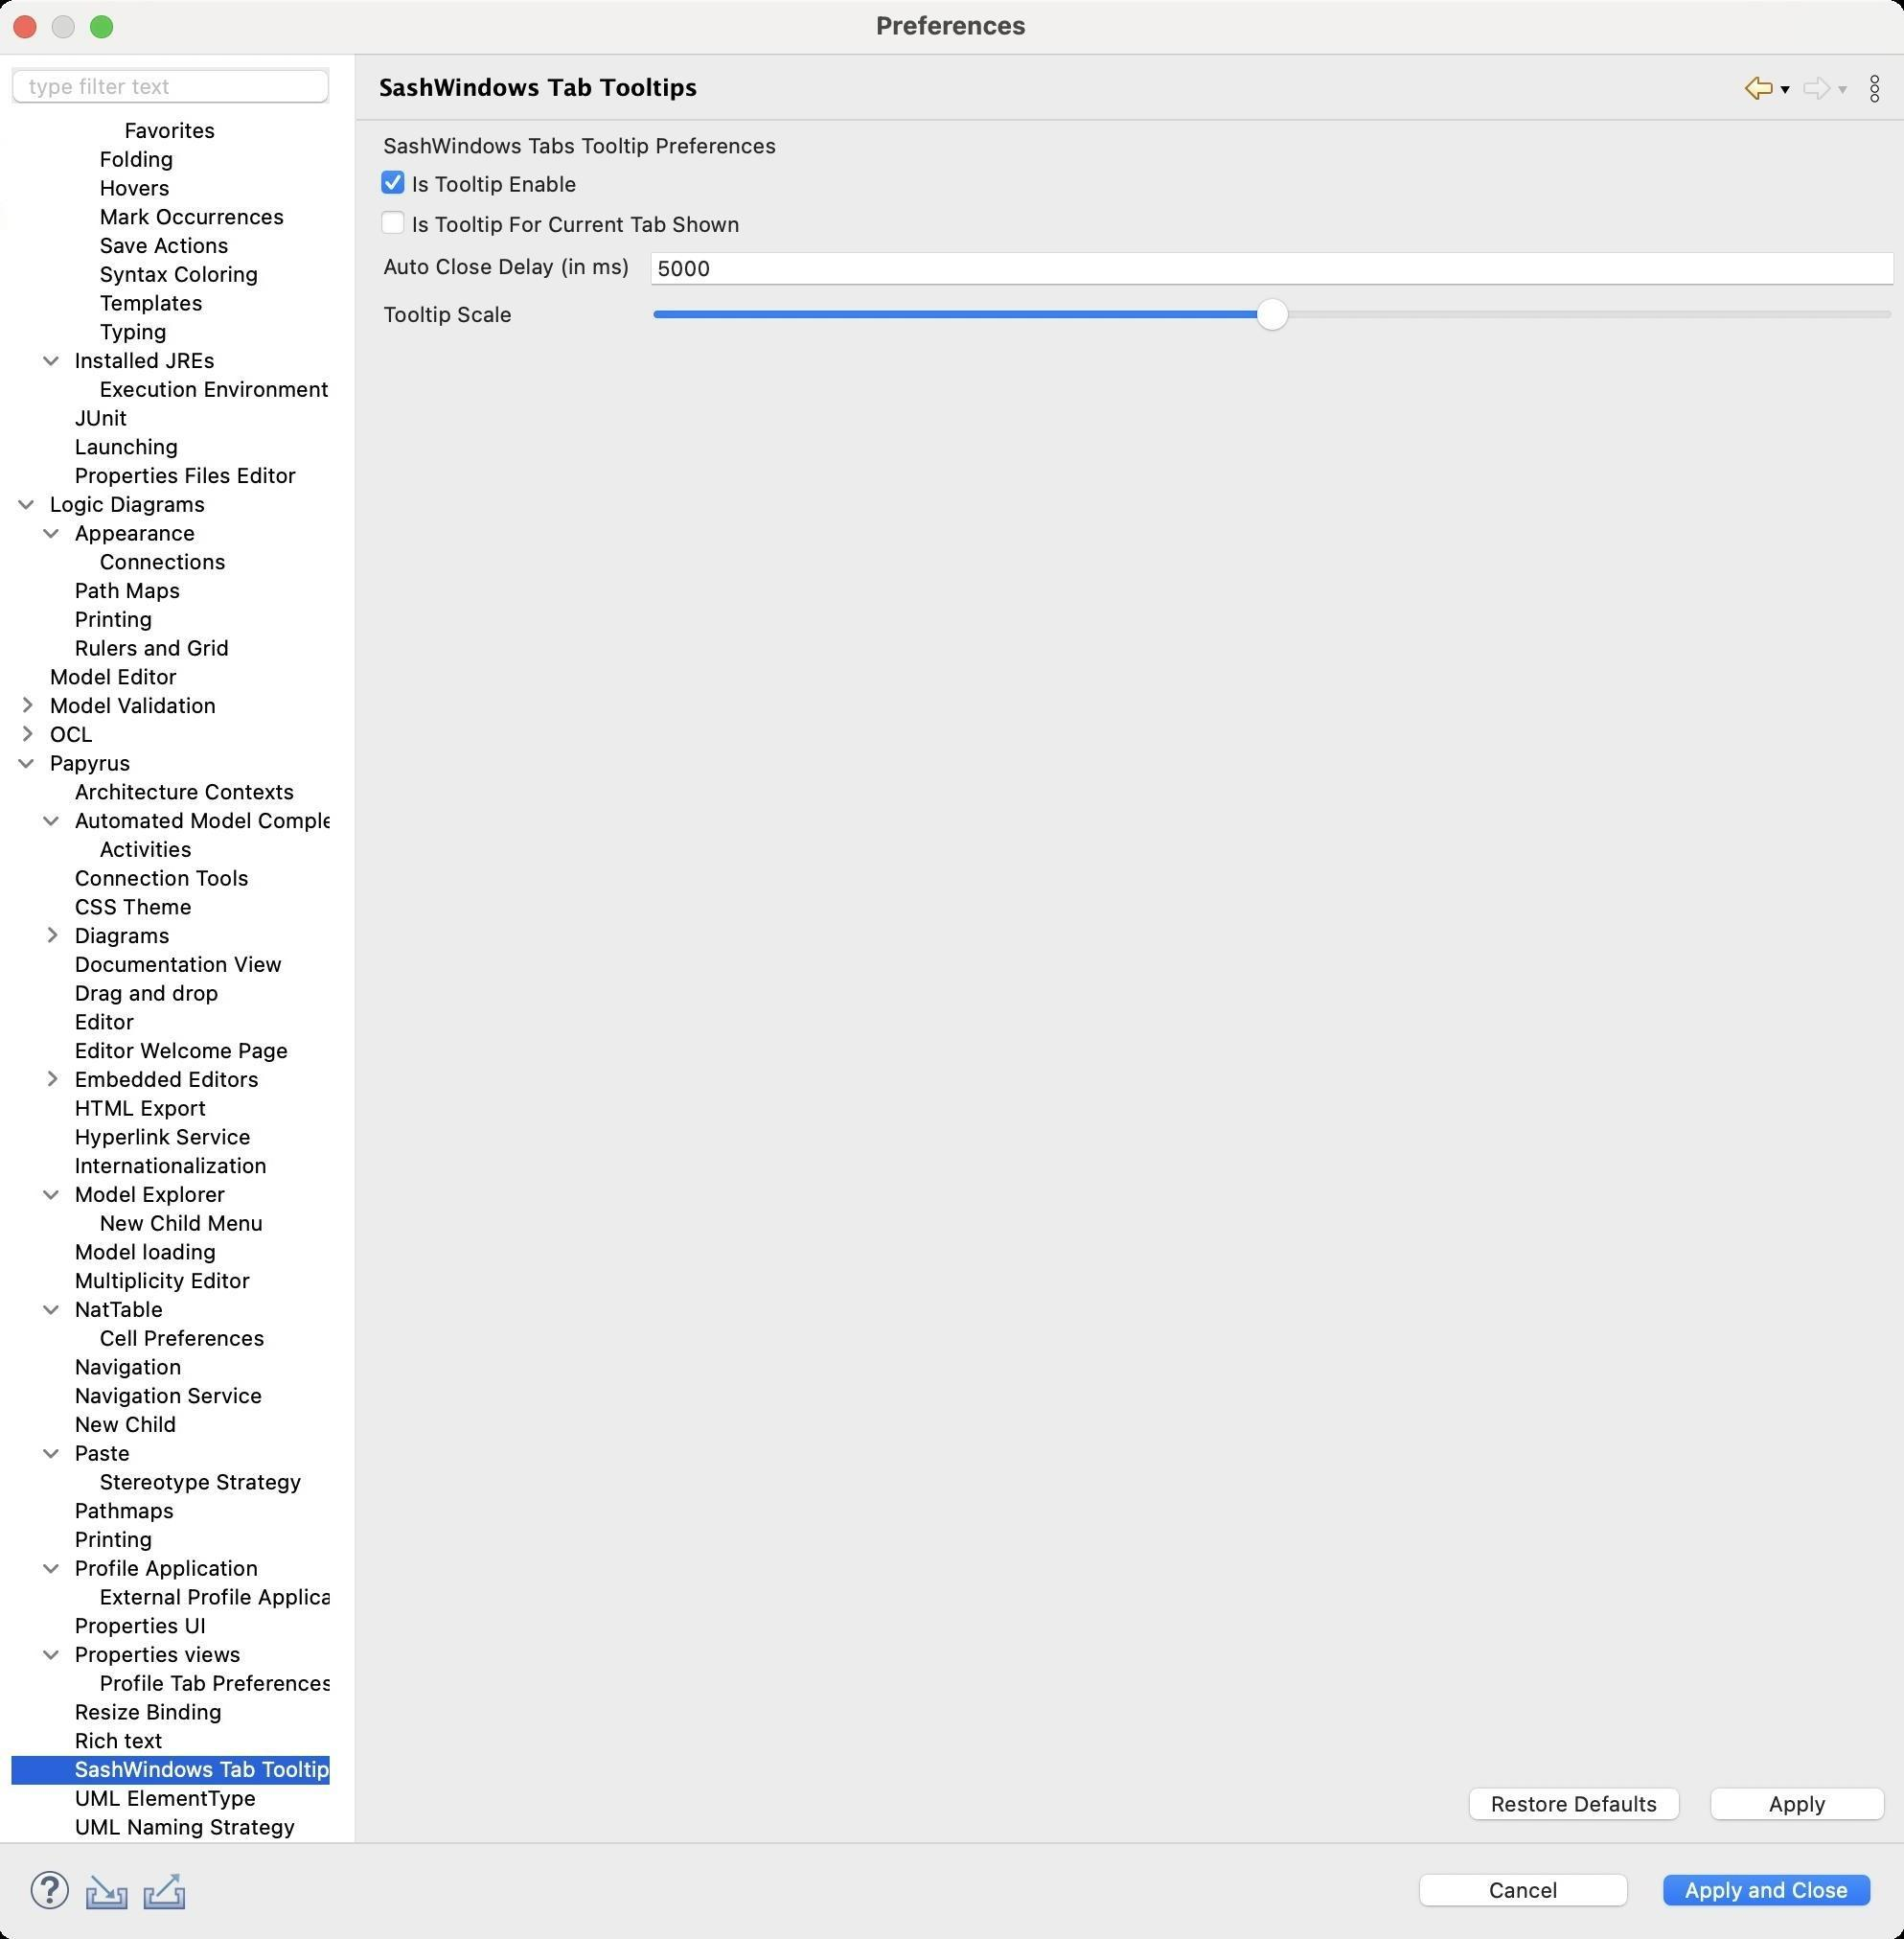
Accessibility tree:
{"name": "Preferences", "role": "AXWindow", "description": null, "role_description": "standard window", "value": null, "position": "480.00;38.00", "size": "995;1012", "children": [{"name": "Apply_and_Close", "role": "AXButton", "description": null, "role_description": "button", "value": null, "position": "863.00;974.00", "size": "120;27", "children": []}, {"name": "Cancel", "role": "AXButton", "description": null, "role_description": "button", "value": null, "position": "736.00;974.00", "size": "120;27", "children": []}, {"name": null, "role": "AXToolbar", "description": null, "role_description": "toolbar", "value": null, "position": "12.00;972.00", "size": "90;30", "children": [{"name": "Help", "role": "AXCheckBox", "description": null, "role_description": "checkbox", "value": 0, "position": "12.00;972.00", "size": "30;30", "children": []}, {"name": "Import", "role": "AXButton", "description": null, "role_description": "button", "value": null, "position": "42.00;972.00", "size": "30;30", "children": []}, {"name": "Export", "role": "AXButton", "description": null, "role_description": "button", "value": null, "position": "72.00;972.00", "size": "30;30", "children": []}]}, {"name": null, "role": "AXScrollArea", "description": null, "role_description": "scroll area", "value": null, "position": "199.00;69.00", "size": "791;887", "children": [{"name": "Apply", "role": "AXButton", "description": null, "role_description": "button", "value": null, "position": "888.00;929.00", "size": "102;27", "children": []}, {"name": "Restore_Defaults", "role": "AXButton", "description": null, "role_description": "button", "value": null, "position": "762.00;929.00", "size": "121;27", "children": []}, {"name": null, "role": "AXSlider", "description": null, "role_description": "slider", "value": 50.0, "position": "340.00;154.00", "size": "650;20", "children": [{"name": null, "role": "AXValueIndicator", "description": null, "role_description": "value indicator", "value": 50.0, "position": "655.00;154.00", "size": "20;20", "children": []}]}, {"name": null, "role": "AXStaticText", "description": null, "role_description": "text", "value": "Tooltip Scale", "position": "199.00;157.00", "size": "72;14", "children": []}, {"name": null, "role": "AXTextField", "description": null, "role_description": "text field", "value": "5000", "position": "340.00;130.00", "size": "650;19", "children": []}, {"name": null, "role": "AXStaticText", "description": null, "role_description": "text", "value": "Auto Close Delay (in ms)", "position": "199.00;132.00", "size": "133;14", "children": []}, {"name": "Is_Tooltip_For_Current_Tab_Shown", "role": "AXCheckBox", "description": null, "role_description": "checkbox", "value": 0, "position": "199.00;109.00", "size": "193;16", "children": []}, {"name": "Is_Tooltip_Enable", "role": "AXCheckBox", "description": null, "role_description": "checkbox", "value": 1, "position": "199.00;88.00", "size": "107;16", "children": []}, {"name": null, "role": "AXStaticText", "description": null, "role_description": "text", "value": "SashWindows Tabs Tooltip Preferences", "position": "199.00;69.00", "size": "791;14", "children": []}]}, {"name": null, "role": "AXToolbar", "description": "", "role_description": "toolbar", "value": null, "position": "908.00;35.00", "size": "82;22", "children": [{"name": "Back_to_Rich_text", "role": "AXMenuButton", "description": null, "role_description": "menu button", "value": null, "position": "908.00;35.00", "size": "22;22", "children": []}, {"name": "Forward", "role": "AXMenuButton", "description": null, "role_description": "menu button", "value": null, "position": "938.00;35.00", "size": "22;22", "children": []}, {"name": "Additional_Dialog_Actions", "role": "AXButton", "description": null, "role_description": "button", "value": null, "position": "968.00;35.00", "size": "22;22", "children": []}]}, {"name": null, "role": "AXStaticText", "description": "", "role_description": "text", "value": "SashWindows Tab Tooltips", "position": "196.00;35.00", "size": "705;21", "children": []}, {"name": null, "role": "AXSplitter", "description": null, "role_description": "splitter", "value": 180, "position": "180.00;28.00", "size": "5;933", "children": []}, {"name": null, "role": "AXScrollArea", "description": null, "role_description": "scroll area", "value": null, "position": "7.00;59.00", "size": "166;902", "children": [{"name": null, "role": "AXOutline", "description": null, "role_description": "outline", "value": null, "position": "7.00;-359.00", "size": "217;1380", "children": [{"name": null, "role": "AXRow", "description": null, "role_description": "outline row", "value": null, "position": "7.00;-359.00", "size": "217;15", "children": [{"name": null, "role": "AXGroup", "description": null, "role_description": "group", "value": null, "position": "7.00;-359.00", "size": "217;15", "children": [{"name": null, "role": "AXDisclosureTriangle", "description": null, "role_description": "disclosure triangle", "value": 0, "position": "9.00;-359.00", "size": "12;14", "children": []}, {"name": null, "role": "AXStaticText", "description": null, "role_description": "text", "value": "General", "position": "25.00;-359.00", "size": "198;14", "children": []}]}]}, {"name": null, "role": "AXRow", "description": null, "role_description": "outline row", "value": null, "position": "7.00;-344.00", "size": "217;15", "children": [{"name": null, "role": "AXGroup", "description": null, "role_description": "group", "value": null, "position": "7.00;-344.00", "size": "217;15", "children": [{"name": null, "role": "AXDisclosureTriangle", "description": null, "role_description": "disclosure triangle", "value": 0, "position": "9.00;-344.00", "size": "12;14", "children": []}, {"name": null, "role": "AXStaticText", "description": null, "role_description": "text", "value": "Alf", "position": "25.00;-344.00", "size": "198;14", "children": []}]}]}, {"name": null, "role": "AXRow", "description": null, "role_description": "outline row", "value": null, "position": "7.00;-329.00", "size": "217;15", "children": [{"name": null, "role": "AXGroup", "description": null, "role_description": "group", "value": null, "position": "7.00;-329.00", "size": "217;15", "children": [{"name": null, "role": "AXDisclosureTriangle", "description": null, "role_description": "disclosure triangle", "value": 0, "position": "9.00;-329.00", "size": "12;14", "children": []}, {"name": null, "role": "AXStaticText", "description": null, "role_description": "text", "value": "Ant", "position": "25.00;-329.00", "size": "198;14", "children": []}]}]}, {"name": null, "role": "AXRow", "description": null, "role_description": "outline row", "value": null, "position": "7.00;-314.00", "size": "217;15", "children": [{"name": null, "role": "AXGroup", "description": null, "role_description": "group", "value": null, "position": "7.00;-314.00", "size": "217;15", "children": [{"name": null, "role": "AXDisclosureTriangle", "description": null, "role_description": "disclosure triangle", "value": 0, "position": "9.00;-314.00", "size": "12;14", "children": []}, {"name": null, "role": "AXStaticText", "description": null, "role_description": "text", "value": "Context", "position": "25.00;-314.00", "size": "198;14", "children": []}]}]}, {"name": null, "role": "AXRow", "description": null, "role_description": "outline row", "value": null, "position": "7.00;-299.00", "size": "217;15", "children": [{"name": null, "role": "AXGroup", "description": null, "role_description": "group", "value": null, "position": "7.00;-299.00", "size": "217;15", "children": [{"name": null, "role": "AXDisclosureTriangle", "description": null, "role_description": "disclosure triangle", "value": 0, "position": "9.00;-299.00", "size": "12;14", "children": []}, {"name": null, "role": "AXStaticText", "description": null, "role_description": "text", "value": "CSS", "position": "25.00;-299.00", "size": "198;14", "children": []}]}]}, {"name": null, "role": "AXRow", "description": null, "role_description": "outline row", "value": null, "position": "7.00;-284.00", "size": "217;15", "children": [{"name": null, "role": "AXGroup", "description": null, "role_description": "group", "value": null, "position": "7.00;-284.00", "size": "217;15", "children": [{"name": null, "role": "AXDisclosureTriangle", "description": null, "role_description": "disclosure triangle", "value": 0, "position": "9.00;-284.00", "size": "12;14", "children": []}, {"name": null, "role": "AXStaticText", "description": null, "role_description": "text", "value": "EMF Compare", "position": "25.00;-284.00", "size": "198;14", "children": []}]}]}, {"name": null, "role": "AXRow", "description": null, "role_description": "outline row", "value": null, "position": "7.00;-269.00", "size": "217;15", "children": [{"name": null, "role": "AXGroup", "description": null, "role_description": "group", "value": null, "position": "7.00;-269.00", "size": "217;15", "children": [{"name": null, "role": "AXDisclosureTriangle", "description": null, "role_description": "disclosure triangle", "value": 0, "position": "9.00;-269.00", "size": "12;14", "children": []}, {"name": null, "role": "AXStaticText", "description": null, "role_description": "text", "value": "Help", "position": "25.00;-269.00", "size": "198;14", "children": []}]}]}, {"name": null, "role": "AXRow", "description": null, "role_description": "outline row", "value": null, "position": "7.00;-254.00", "size": "217;15", "children": [{"name": null, "role": "AXGroup", "description": null, "role_description": "group", "value": null, "position": "7.00;-254.00", "size": "217;15", "children": [{"name": null, "role": "AXDisclosureTriangle", "description": null, "role_description": "disclosure triangle", "value": 0, "position": "9.00;-254.00", "size": "12;14", "children": []}, {"name": null, "role": "AXStaticText", "description": null, "role_description": "text", "value": "Install/Update", "position": "25.00;-254.00", "size": "198;14", "children": []}]}]}, {"name": null, "role": "AXRow", "description": null, "role_description": "outline row", "value": null, "position": "7.00;-239.00", "size": "217;15", "children": [{"name": null, "role": "AXGroup", "description": null, "role_description": "group", "value": null, "position": "7.00;-239.00", "size": "217;15", "children": [{"name": null, "role": "AXDisclosureTriangle", "description": null, "role_description": "disclosure triangle", "value": 1, "position": "9.00;-239.00", "size": "12;14", "children": []}, {"name": null, "role": "AXStaticText", "description": null, "role_description": "text", "value": "Java", "position": "25.00;-239.00", "size": "198;14", "children": []}]}]}, {"name": null, "role": "AXRow", "description": null, "role_description": "outline row", "value": null, "position": "7.00;-224.00", "size": "217;15", "children": [{"name": null, "role": "AXGroup", "description": null, "role_description": "group", "value": null, "position": "7.00;-224.00", "size": "217;15", "children": [{"name": null, "role": "AXDisclosureTriangle", "description": null, "role_description": "disclosure triangle", "value": 0, "position": "22.00;-224.00", "size": "12;14", "children": []}, {"name": null, "role": "AXStaticText", "description": null, "role_description": "text", "value": "Appearance", "position": "38.00;-224.00", "size": "185;14", "children": []}]}]}, {"name": null, "role": "AXRow", "description": null, "role_description": "outline row", "value": null, "position": "7.00;-209.00", "size": "217;15", "children": [{"name": null, "role": "AXGroup", "description": null, "role_description": "group", "value": null, "position": "7.00;-209.00", "size": "217;15", "children": [{"name": null, "role": "AXDisclosureTriangle", "description": null, "role_description": "disclosure triangle", "value": 0, "position": "22.00;-209.00", "size": "12;14", "children": []}, {"name": null, "role": "AXStaticText", "description": null, "role_description": "text", "value": "Build Path", "position": "38.00;-209.00", "size": "185;14", "children": []}]}]}, {"name": null, "role": "AXRow", "description": null, "role_description": "outline row", "value": null, "position": "7.00;-194.00", "size": "217;15", "children": [{"name": null, "role": "AXStaticText", "description": null, "role_description": "text", "value": "Bytecode Outline", "position": "38.00;-194.00", "size": "185;14", "children": []}]}, {"name": null, "role": "AXRow", "description": null, "role_description": "outline row", "value": null, "position": "7.00;-179.00", "size": "217;15", "children": [{"name": null, "role": "AXGroup", "description": null, "role_description": "group", "value": null, "position": "7.00;-179.00", "size": "217;15", "children": [{"name": null, "role": "AXDisclosureTriangle", "description": null, "role_description": "disclosure triangle", "value": 0, "position": "22.00;-179.00", "size": "12;14", "children": []}, {"name": null, "role": "AXStaticText", "description": null, "role_description": "text", "value": "Code Style", "position": "38.00;-179.00", "size": "185;14", "children": []}]}]}, {"name": null, "role": "AXRow", "description": null, "role_description": "outline row", "value": null, "position": "7.00;-164.00", "size": "217;15", "children": [{"name": null, "role": "AXGroup", "description": null, "role_description": "group", "value": null, "position": "7.00;-164.00", "size": "217;15", "children": [{"name": null, "role": "AXDisclosureTriangle", "description": null, "role_description": "disclosure triangle", "value": 1, "position": "22.00;-164.00", "size": "12;14", "children": []}, {"name": null, "role": "AXStaticText", "description": null, "role_description": "text", "value": "Compiler", "position": "38.00;-164.00", "size": "185;14", "children": []}]}]}, {"name": null, "role": "AXRow", "description": null, "role_description": "outline row", "value": null, "position": "7.00;-149.00", "size": "217;15", "children": [{"name": null, "role": "AXStaticText", "description": null, "role_description": "text", "value": "Building", "position": "51.00;-149.00", "size": "172;14", "children": []}]}, {"name": null, "role": "AXRow", "description": null, "role_description": "outline row", "value": null, "position": "7.00;-134.00", "size": "217;15", "children": [{"name": null, "role": "AXStaticText", "description": null, "role_description": "text", "value": "Errors/Warnings", "position": "51.00;-134.00", "size": "172;14", "children": []}]}, {"name": null, "role": "AXRow", "description": null, "role_description": "outline row", "value": null, "position": "7.00;-119.00", "size": "217;15", "children": [{"name": null, "role": "AXStaticText", "description": null, "role_description": "text", "value": "Javadoc", "position": "51.00;-119.00", "size": "172;14", "children": []}]}, {"name": null, "role": "AXRow", "description": null, "role_description": "outline row", "value": null, "position": "7.00;-104.00", "size": "217;15", "children": [{"name": null, "role": "AXStaticText", "description": null, "role_description": "text", "value": "Task Tags", "position": "51.00;-104.00", "size": "172;14", "children": []}]}, {"name": null, "role": "AXRow", "description": null, "role_description": "outline row", "value": null, "position": "7.00;-89.00", "size": "217;15", "children": [{"name": null, "role": "AXGroup", "description": null, "role_description": "group", "value": null, "position": "7.00;-89.00", "size": "217;15", "children": [{"name": null, "role": "AXDisclosureTriangle", "description": null, "role_description": "disclosure triangle", "value": 1, "position": "22.00;-89.00", "size": "12;14", "children": []}, {"name": null, "role": "AXStaticText", "description": null, "role_description": "text", "value": "Debug", "position": "38.00;-89.00", "size": "185;14", "children": []}]}]}, {"name": null, "role": "AXRow", "description": null, "role_description": "outline row", "value": null, "position": "7.00;-74.00", "size": "217;15", "children": [{"name": null, "role": "AXStaticText", "description": null, "role_description": "text", "value": "Detail Formatters", "position": "51.00;-74.00", "size": "172;14", "children": []}]}, {"name": null, "role": "AXRow", "description": null, "role_description": "outline row", "value": null, "position": "7.00;-59.00", "size": "217;15", "children": [{"name": null, "role": "AXStaticText", "description": null, "role_description": "text", "value": "Heap Walking", "position": "51.00;-59.00", "size": "172;14", "children": []}]}, {"name": null, "role": "AXRow", "description": null, "role_description": "outline row", "value": null, "position": "7.00;-44.00", "size": "217;15", "children": [{"name": null, "role": "AXStaticText", "description": null, "role_description": "text", "value": "Logical Structures", "position": "51.00;-44.00", "size": "172;14", "children": []}]}, {"name": null, "role": "AXRow", "description": null, "role_description": "outline row", "value": null, "position": "7.00;-29.00", "size": "217;15", "children": [{"name": null, "role": "AXStaticText", "description": null, "role_description": "text", "value": "Primitive Display Options", "position": "51.00;-29.00", "size": "172;14", "children": []}]}, {"name": null, "role": "AXRow", "description": null, "role_description": "outline row", "value": null, "position": "7.00;-14.00", "size": "217;15", "children": [{"name": null, "role": "AXStaticText", "description": null, "role_description": "text", "value": "Step Filtering", "position": "51.00;-14.00", "size": "172;14", "children": []}]}, {"name": null, "role": "AXRow", "description": null, "role_description": "outline row", "value": null, "position": "7.00;1.00", "size": "217;15", "children": [{"name": null, "role": "AXGroup", "description": null, "role_description": "group", "value": null, "position": "7.00;1.00", "size": "217;15", "children": [{"name": null, "role": "AXDisclosureTriangle", "description": null, "role_description": "disclosure triangle", "value": 1, "position": "22.00;1.00", "size": "12;14", "children": []}, {"name": null, "role": "AXStaticText", "description": null, "role_description": "text", "value": "Editor", "position": "38.00;1.00", "size": "185;14", "children": []}]}]}, {"name": null, "role": "AXRow", "description": null, "role_description": "outline row", "value": null, "position": "7.00;16.00", "size": "217;15", "children": [{"name": null, "role": "AXStaticText", "description": null, "role_description": "text", "value": "Code Minings", "position": "51.00;16.00", "size": "172;14", "children": []}]}, {"name": null, "role": "AXRow", "description": null, "role_description": "outline row", "value": null, "position": "7.00;31.00", "size": "217;15", "children": [{"name": null, "role": "AXGroup", "description": null, "role_description": "group", "value": null, "position": "7.00;31.00", "size": "217;15", "children": [{"name": null, "role": "AXDisclosureTriangle", "description": null, "role_description": "disclosure triangle", "value": 1, "position": "35.00;31.00", "size": "12;14", "children": []}, {"name": null, "role": "AXStaticText", "description": null, "role_description": "text", "value": "Content Assist", "position": "51.00;31.00", "size": "172;14", "children": []}]}]}, {"name": null, "role": "AXRow", "description": null, "role_description": "outline row", "value": null, "position": "7.00;46.00", "size": "217;15", "children": [{"name": null, "role": "AXStaticText", "description": null, "role_description": "text", "value": "Advanced", "position": "64.00;46.00", "size": "159;14", "children": []}]}, {"name": null, "role": "AXRow", "description": null, "role_description": "outline row", "value": null, "position": "7.00;61.00", "size": "217;15", "children": [{"name": null, "role": "AXStaticText", "description": null, "role_description": "text", "value": "Favorites", "position": "64.00;61.00", "size": "159;14", "children": []}]}, {"name": null, "role": "AXRow", "description": null, "role_description": "outline row", "value": null, "position": "7.00;76.00", "size": "217;15", "children": [{"name": null, "role": "AXStaticText", "description": null, "role_description": "text", "value": "Folding", "position": "51.00;76.00", "size": "172;14", "children": []}]}, {"name": null, "role": "AXRow", "description": null, "role_description": "outline row", "value": null, "position": "7.00;91.00", "size": "217;15", "children": [{"name": null, "role": "AXStaticText", "description": null, "role_description": "text", "value": "Hovers", "position": "51.00;91.00", "size": "172;14", "children": []}]}, {"name": null, "role": "AXRow", "description": null, "role_description": "outline row", "value": null, "position": "7.00;106.00", "size": "217;15", "children": [{"name": null, "role": "AXStaticText", "description": null, "role_description": "text", "value": "Mark Occurrences", "position": "51.00;106.00", "size": "172;14", "children": []}]}, {"name": null, "role": "AXRow", "description": null, "role_description": "outline row", "value": null, "position": "7.00;121.00", "size": "217;15", "children": [{"name": null, "role": "AXStaticText", "description": null, "role_description": "text", "value": "Save Actions", "position": "51.00;121.00", "size": "172;14", "children": []}]}, {"name": null, "role": "AXRow", "description": null, "role_description": "outline row", "value": null, "position": "7.00;136.00", "size": "217;15", "children": [{"name": null, "role": "AXStaticText", "description": null, "role_description": "text", "value": "Syntax Coloring", "position": "51.00;136.00", "size": "172;14", "children": []}]}, {"name": null, "role": "AXRow", "description": null, "role_description": "outline row", "value": null, "position": "7.00;151.00", "size": "217;15", "children": [{"name": null, "role": "AXStaticText", "description": null, "role_description": "text", "value": "Templates", "position": "51.00;151.00", "size": "172;14", "children": []}]}, {"name": null, "role": "AXRow", "description": null, "role_description": "outline row", "value": null, "position": "7.00;166.00", "size": "217;15", "children": [{"name": null, "role": "AXStaticText", "description": null, "role_description": "text", "value": "Typing", "position": "51.00;166.00", "size": "172;14", "children": []}]}, {"name": null, "role": "AXRow", "description": null, "role_description": "outline row", "value": null, "position": "7.00;181.00", "size": "217;15", "children": [{"name": null, "role": "AXGroup", "description": null, "role_description": "group", "value": null, "position": "7.00;181.00", "size": "217;15", "children": [{"name": null, "role": "AXDisclosureTriangle", "description": null, "role_description": "disclosure triangle", "value": 1, "position": "22.00;181.00", "size": "12;14", "children": []}, {"name": null, "role": "AXStaticText", "description": null, "role_description": "text", "value": "Installed JREs", "position": "38.00;181.00", "size": "185;14", "children": []}]}]}, {"name": null, "role": "AXRow", "description": null, "role_description": "outline row", "value": null, "position": "7.00;196.00", "size": "217;15", "children": [{"name": null, "role": "AXStaticText", "description": null, "role_description": "text", "value": "Execution Environments", "position": "51.00;196.00", "size": "172;14", "children": []}]}, {"name": null, "role": "AXRow", "description": null, "role_description": "outline row", "value": null, "position": "7.00;211.00", "size": "217;15", "children": [{"name": null, "role": "AXStaticText", "description": null, "role_description": "text", "value": "JUnit", "position": "38.00;211.00", "size": "185;14", "children": []}]}, {"name": null, "role": "AXRow", "description": null, "role_description": "outline row", "value": null, "position": "7.00;226.00", "size": "217;15", "children": [{"name": null, "role": "AXStaticText", "description": null, "role_description": "text", "value": "Launching", "position": "38.00;226.00", "size": "185;14", "children": []}]}, {"name": null, "role": "AXRow", "description": null, "role_description": "outline row", "value": null, "position": "7.00;241.00", "size": "217;15", "children": [{"name": null, "role": "AXStaticText", "description": null, "role_description": "text", "value": "Properties Files Editor", "position": "38.00;241.00", "size": "185;14", "children": []}]}, {"name": null, "role": "AXRow", "description": null, "role_description": "outline row", "value": null, "position": "7.00;256.00", "size": "217;15", "children": [{"name": null, "role": "AXGroup", "description": null, "role_description": "group", "value": null, "position": "7.00;256.00", "size": "217;15", "children": [{"name": null, "role": "AXDisclosureTriangle", "description": null, "role_description": "disclosure triangle", "value": 1, "position": "9.00;256.00", "size": "12;14", "children": []}, {"name": null, "role": "AXStaticText", "description": null, "role_description": "text", "value": "Logic Diagrams", "position": "25.00;256.00", "size": "198;14", "children": []}]}]}, {"name": null, "role": "AXRow", "description": null, "role_description": "outline row", "value": null, "position": "7.00;271.00", "size": "217;15", "children": [{"name": null, "role": "AXGroup", "description": null, "role_description": "group", "value": null, "position": "7.00;271.00", "size": "217;15", "children": [{"name": null, "role": "AXDisclosureTriangle", "description": null, "role_description": "disclosure triangle", "value": 1, "position": "22.00;271.00", "size": "12;14", "children": []}, {"name": null, "role": "AXStaticText", "description": null, "role_description": "text", "value": "Appearance", "position": "38.00;271.00", "size": "185;14", "children": []}]}]}, {"name": null, "role": "AXRow", "description": null, "role_description": "outline row", "value": null, "position": "7.00;286.00", "size": "217;15", "children": [{"name": null, "role": "AXStaticText", "description": null, "role_description": "text", "value": "Connections", "position": "51.00;286.00", "size": "172;14", "children": []}]}, {"name": null, "role": "AXRow", "description": null, "role_description": "outline row", "value": null, "position": "7.00;301.00", "size": "217;15", "children": [{"name": null, "role": "AXStaticText", "description": null, "role_description": "text", "value": "Path Maps", "position": "38.00;301.00", "size": "185;14", "children": []}]}, {"name": null, "role": "AXRow", "description": null, "role_description": "outline row", "value": null, "position": "7.00;316.00", "size": "217;15", "children": [{"name": null, "role": "AXStaticText", "description": null, "role_description": "text", "value": "Printing", "position": "38.00;316.00", "size": "185;14", "children": []}]}, {"name": null, "role": "AXRow", "description": null, "role_description": "outline row", "value": null, "position": "7.00;331.00", "size": "217;15", "children": [{"name": null, "role": "AXStaticText", "description": null, "role_description": "text", "value": "Rulers and Grid", "position": "38.00;331.00", "size": "185;14", "children": []}]}, {"name": null, "role": "AXRow", "description": null, "role_description": "outline row", "value": null, "position": "7.00;346.00", "size": "217;15", "children": [{"name": null, "role": "AXStaticText", "description": null, "role_description": "text", "value": "Model Editor", "position": "25.00;346.00", "size": "198;14", "children": []}]}, {"name": null, "role": "AXRow", "description": null, "role_description": "outline row", "value": null, "position": "7.00;361.00", "size": "217;15", "children": [{"name": null, "role": "AXGroup", "description": null, "role_description": "group", "value": null, "position": "7.00;361.00", "size": "217;15", "children": [{"name": null, "role": "AXDisclosureTriangle", "description": null, "role_description": "disclosure triangle", "value": 0, "position": "9.00;361.00", "size": "12;14", "children": []}, {"name": null, "role": "AXStaticText", "description": null, "role_description": "text", "value": "Model Validation", "position": "25.00;361.00", "size": "198;14", "children": []}]}]}, {"name": null, "role": "AXRow", "description": null, "role_description": "outline row", "value": null, "position": "7.00;376.00", "size": "217;15", "children": [{"name": null, "role": "AXGroup", "description": null, "role_description": "group", "value": null, "position": "7.00;376.00", "size": "217;15", "children": [{"name": null, "role": "AXDisclosureTriangle", "description": null, "role_description": "disclosure triangle", "value": 0, "position": "9.00;376.00", "size": "12;14", "children": []}, {"name": null, "role": "AXStaticText", "description": null, "role_description": "text", "value": "OCL", "position": "25.00;376.00", "size": "198;14", "children": []}]}]}, {"name": null, "role": "AXRow", "description": null, "role_description": "outline row", "value": null, "position": "7.00;391.00", "size": "217;15", "children": [{"name": null, "role": "AXGroup", "description": null, "role_description": "group", "value": null, "position": "7.00;391.00", "size": "217;15", "children": [{"name": null, "role": "AXDisclosureTriangle", "description": null, "role_description": "disclosure triangle", "value": 1, "position": "9.00;391.00", "size": "12;14", "children": []}, {"name": null, "role": "AXStaticText", "description": null, "role_description": "text", "value": "Papyrus", "position": "25.00;391.00", "size": "198;14", "children": []}]}]}, {"name": null, "role": "AXRow", "description": null, "role_description": "outline row", "value": null, "position": "7.00;406.00", "size": "217;15", "children": [{"name": null, "role": "AXStaticText", "description": null, "role_description": "text", "value": "Architecture Contexts", "position": "38.00;406.00", "size": "185;14", "children": []}]}, {"name": null, "role": "AXRow", "description": null, "role_description": "outline row", "value": null, "position": "7.00;421.00", "size": "217;15", "children": [{"name": null, "role": "AXGroup", "description": null, "role_description": "group", "value": null, "position": "7.00;421.00", "size": "217;15", "children": [{"name": null, "role": "AXDisclosureTriangle", "description": null, "role_description": "disclosure triangle", "value": 1, "position": "22.00;421.00", "size": "12;14", "children": []}, {"name": null, "role": "AXStaticText", "description": null, "role_description": "text", "value": "Automated Model Completion", "position": "38.00;421.00", "size": "185;14", "children": []}]}]}, {"name": null, "role": "AXRow", "description": null, "role_description": "outline row", "value": null, "position": "7.00;436.00", "size": "217;15", "children": [{"name": null, "role": "AXStaticText", "description": null, "role_description": "text", "value": "Activities", "position": "51.00;436.00", "size": "172;14", "children": []}]}, {"name": null, "role": "AXRow", "description": null, "role_description": "outline row", "value": null, "position": "7.00;451.00", "size": "217;15", "children": [{"name": null, "role": "AXStaticText", "description": null, "role_description": "text", "value": "Connection Tools", "position": "38.00;451.00", "size": "185;14", "children": []}]}, {"name": null, "role": "AXRow", "description": null, "role_description": "outline row", "value": null, "position": "7.00;466.00", "size": "217;15", "children": [{"name": null, "role": "AXStaticText", "description": null, "role_description": "text", "value": "CSS Theme", "position": "38.00;466.00", "size": "185;14", "children": []}]}, {"name": null, "role": "AXRow", "description": null, "role_description": "outline row", "value": null, "position": "7.00;481.00", "size": "217;15", "children": [{"name": null, "role": "AXGroup", "description": null, "role_description": "group", "value": null, "position": "7.00;481.00", "size": "217;15", "children": [{"name": null, "role": "AXDisclosureTriangle", "description": null, "role_description": "disclosure triangle", "value": 0, "position": "22.00;481.00", "size": "12;14", "children": []}, {"name": null, "role": "AXStaticText", "description": null, "role_description": "text", "value": "Diagrams", "position": "38.00;481.00", "size": "185;14", "children": []}]}]}, {"name": null, "role": "AXRow", "description": null, "role_description": "outline row", "value": null, "position": "7.00;496.00", "size": "217;15", "children": [{"name": null, "role": "AXStaticText", "description": null, "role_description": "text", "value": "Documentation View", "position": "38.00;496.00", "size": "185;14", "children": []}]}, {"name": null, "role": "AXRow", "description": null, "role_description": "outline row", "value": null, "position": "7.00;511.00", "size": "217;15", "children": [{"name": null, "role": "AXStaticText", "description": null, "role_description": "text", "value": "Drag and drop", "position": "38.00;511.00", "size": "185;14", "children": []}]}, {"name": null, "role": "AXRow", "description": null, "role_description": "outline row", "value": null, "position": "7.00;526.00", "size": "217;15", "children": [{"name": null, "role": "AXStaticText", "description": null, "role_description": "text", "value": "Editor", "position": "38.00;526.00", "size": "185;14", "children": []}]}, {"name": null, "role": "AXRow", "description": null, "role_description": "outline row", "value": null, "position": "7.00;541.00", "size": "217;15", "children": [{"name": null, "role": "AXStaticText", "description": null, "role_description": "text", "value": "Editor Welcome Page", "position": "38.00;541.00", "size": "185;14", "children": []}]}, {"name": null, "role": "AXRow", "description": null, "role_description": "outline row", "value": null, "position": "7.00;556.00", "size": "217;15", "children": [{"name": null, "role": "AXGroup", "description": null, "role_description": "group", "value": null, "position": "7.00;556.00", "size": "217;15", "children": [{"name": null, "role": "AXDisclosureTriangle", "description": null, "role_description": "disclosure triangle", "value": 0, "position": "22.00;556.00", "size": "12;14", "children": []}, {"name": null, "role": "AXStaticText", "description": null, "role_description": "text", "value": "Embedded Editors", "position": "38.00;556.00", "size": "185;14", "children": []}]}]}, {"name": null, "role": "AXRow", "description": null, "role_description": "outline row", "value": null, "position": "7.00;571.00", "size": "217;15", "children": [{"name": null, "role": "AXStaticText", "description": null, "role_description": "text", "value": "HTML Export", "position": "38.00;571.00", "size": "185;14", "children": []}]}, {"name": null, "role": "AXRow", "description": null, "role_description": "outline row", "value": null, "position": "7.00;586.00", "size": "217;15", "children": [{"name": null, "role": "AXStaticText", "description": null, "role_description": "text", "value": "Hyperlink Service", "position": "38.00;586.00", "size": "185;14", "children": []}]}, {"name": null, "role": "AXRow", "description": null, "role_description": "outline row", "value": null, "position": "7.00;601.00", "size": "217;15", "children": [{"name": null, "role": "AXStaticText", "description": null, "role_description": "text", "value": "Internationalization", "position": "38.00;601.00", "size": "185;14", "children": []}]}, {"name": null, "role": "AXRow", "description": null, "role_description": "outline row", "value": null, "position": "7.00;616.00", "size": "217;15", "children": [{"name": null, "role": "AXGroup", "description": null, "role_description": "group", "value": null, "position": "7.00;616.00", "size": "217;15", "children": [{"name": null, "role": "AXDisclosureTriangle", "description": null, "role_description": "disclosure triangle", "value": 1, "position": "22.00;616.00", "size": "12;14", "children": []}, {"name": null, "role": "AXStaticText", "description": null, "role_description": "text", "value": "Model Explorer", "position": "38.00;616.00", "size": "185;14", "children": []}]}]}, {"name": null, "role": "AXRow", "description": null, "role_description": "outline row", "value": null, "position": "7.00;631.00", "size": "217;15", "children": [{"name": null, "role": "AXStaticText", "description": null, "role_description": "text", "value": "New Child Menu", "position": "51.00;631.00", "size": "172;14", "children": []}]}, {"name": null, "role": "AXRow", "description": null, "role_description": "outline row", "value": null, "position": "7.00;646.00", "size": "217;15", "children": [{"name": null, "role": "AXStaticText", "description": null, "role_description": "text", "value": "Model loading", "position": "38.00;646.00", "size": "185;14", "children": []}]}, {"name": null, "role": "AXRow", "description": null, "role_description": "outline row", "value": null, "position": "7.00;661.00", "size": "217;15", "children": [{"name": null, "role": "AXStaticText", "description": null, "role_description": "text", "value": "Multiplicity Editor", "position": "38.00;661.00", "size": "185;14", "children": []}]}, {"name": null, "role": "AXRow", "description": null, "role_description": "outline row", "value": null, "position": "7.00;676.00", "size": "217;15", "children": [{"name": null, "role": "AXGroup", "description": null, "role_description": "group", "value": null, "position": "7.00;676.00", "size": "217;15", "children": [{"name": null, "role": "AXDisclosureTriangle", "description": null, "role_description": "disclosure triangle", "value": 1, "position": "22.00;676.00", "size": "12;14", "children": []}, {"name": null, "role": "AXStaticText", "description": null, "role_description": "text", "value": "NatTable", "position": "38.00;676.00", "size": "185;14", "children": []}]}]}, {"name": null, "role": "AXRow", "description": null, "role_description": "outline row", "value": null, "position": "7.00;691.00", "size": "217;15", "children": [{"name": null, "role": "AXStaticText", "description": null, "role_description": "text", "value": "Cell Preferences", "position": "51.00;691.00", "size": "172;14", "children": []}]}, {"name": null, "role": "AXRow", "description": null, "role_description": "outline row", "value": null, "position": "7.00;706.00", "size": "217;15", "children": [{"name": null, "role": "AXStaticText", "description": null, "role_description": "text", "value": "Navigation", "position": "38.00;706.00", "size": "185;14", "children": []}]}, {"name": null, "role": "AXRow", "description": null, "role_description": "outline row", "value": null, "position": "7.00;721.00", "size": "217;15", "children": [{"name": null, "role": "AXStaticText", "description": null, "role_description": "text", "value": "Navigation Service", "position": "38.00;721.00", "size": "185;14", "children": []}]}, {"name": null, "role": "AXRow", "description": null, "role_description": "outline row", "value": null, "position": "7.00;736.00", "size": "217;15", "children": [{"name": null, "role": "AXStaticText", "description": null, "role_description": "text", "value": "New Child", "position": "38.00;736.00", "size": "185;14", "children": []}]}, {"name": null, "role": "AXRow", "description": null, "role_description": "outline row", "value": null, "position": "7.00;751.00", "size": "217;15", "children": [{"name": null, "role": "AXGroup", "description": null, "role_description": "group", "value": null, "position": "7.00;751.00", "size": "217;15", "children": [{"name": null, "role": "AXDisclosureTriangle", "description": null, "role_description": "disclosure triangle", "value": 1, "position": "22.00;751.00", "size": "12;14", "children": []}, {"name": null, "role": "AXStaticText", "description": null, "role_description": "text", "value": "Paste", "position": "38.00;751.00", "size": "185;14", "children": []}]}]}, {"name": null, "role": "AXRow", "description": null, "role_description": "outline row", "value": null, "position": "7.00;766.00", "size": "217;15", "children": [{"name": null, "role": "AXStaticText", "description": null, "role_description": "text", "value": "Stereotype Strategy", "position": "51.00;766.00", "size": "172;14", "children": []}]}, {"name": null, "role": "AXRow", "description": null, "role_description": "outline row", "value": null, "position": "7.00;781.00", "size": "217;15", "children": [{"name": null, "role": "AXStaticText", "description": null, "role_description": "text", "value": "Pathmaps", "position": "38.00;781.00", "size": "185;14", "children": []}]}, {"name": null, "role": "AXRow", "description": null, "role_description": "outline row", "value": null, "position": "7.00;796.00", "size": "217;15", "children": [{"name": null, "role": "AXStaticText", "description": null, "role_description": "text", "value": "Printing", "position": "38.00;796.00", "size": "185;14", "children": []}]}, {"name": null, "role": "AXRow", "description": null, "role_description": "outline row", "value": null, "position": "7.00;811.00", "size": "217;15", "children": [{"name": null, "role": "AXGroup", "description": null, "role_description": "group", "value": null, "position": "7.00;811.00", "size": "217;15", "children": [{"name": null, "role": "AXDisclosureTriangle", "description": null, "role_description": "disclosure triangle", "value": 1, "position": "22.00;811.00", "size": "12;14", "children": []}, {"name": null, "role": "AXStaticText", "description": null, "role_description": "text", "value": "Profile Application", "position": "38.00;811.00", "size": "185;14", "children": []}]}]}, {"name": null, "role": "AXRow", "description": null, "role_description": "outline row", "value": null, "position": "7.00;826.00", "size": "217;15", "children": [{"name": null, "role": "AXStaticText", "description": null, "role_description": "text", "value": "External Profile Applications tool", "position": "51.00;826.00", "size": "172;14", "children": []}]}, {"name": null, "role": "AXRow", "description": null, "role_description": "outline row", "value": null, "position": "7.00;841.00", "size": "217;15", "children": [{"name": null, "role": "AXStaticText", "description": null, "role_description": "text", "value": "Properties UI", "position": "38.00;841.00", "size": "185;14", "children": []}]}, {"name": null, "role": "AXRow", "description": null, "role_description": "outline row", "value": null, "position": "7.00;856.00", "size": "217;15", "children": [{"name": null, "role": "AXGroup", "description": null, "role_description": "group", "value": null, "position": "7.00;856.00", "size": "217;15", "children": [{"name": null, "role": "AXDisclosureTriangle", "description": null, "role_description": "disclosure triangle", "value": 1, "position": "22.00;856.00", "size": "12;14", "children": []}, {"name": null, "role": "AXStaticText", "description": null, "role_description": "text", "value": "Properties views", "position": "38.00;856.00", "size": "185;14", "children": []}]}]}, {"name": null, "role": "AXRow", "description": null, "role_description": "outline row", "value": null, "position": "7.00;871.00", "size": "217;15", "children": [{"name": null, "role": "AXStaticText", "description": null, "role_description": "text", "value": "Profile Tab Preferences", "position": "51.00;871.00", "size": "172;14", "children": []}]}, {"name": null, "role": "AXRow", "description": null, "role_description": "outline row", "value": null, "position": "7.00;886.00", "size": "217;15", "children": [{"name": null, "role": "AXStaticText", "description": null, "role_description": "text", "value": "Resize Binding", "position": "38.00;886.00", "size": "185;14", "children": []}]}, {"name": null, "role": "AXRow", "description": null, "role_description": "outline row", "value": null, "position": "7.00;901.00", "size": "217;15", "children": [{"name": null, "role": "AXStaticText", "description": null, "role_description": "text", "value": "Rich text", "position": "38.00;901.00", "size": "185;14", "children": []}]}, {"name": null, "role": "AXRow", "description": null, "role_description": "outline row", "value": null, "position": "7.00;916.00", "size": "217;15", "children": [{"name": null, "role": "AXStaticText", "description": null, "role_description": "text", "value": "SashWindows Tab Tooltips", "position": "38.00;916.00", "size": "185;14", "children": []}]}, {"name": null, "role": "AXRow", "description": null, "role_description": "outline row", "value": null, "position": "7.00;931.00", "size": "217;15", "children": [{"name": null, "role": "AXStaticText", "description": null, "role_description": "text", "value": "UML ElementType", "position": "38.00;931.00", "size": "185;14", "children": []}]}, {"name": null, "role": "AXRow", "description": null, "role_description": "outline row", "value": null, "position": "7.00;946.00", "size": "217;15", "children": [{"name": null, "role": "AXStaticText", "description": null, "role_description": "text", "value": "UML Naming Strategy", "position": "38.00;946.00", "size": "185;14", "children": []}]}, {"name": null, "role": "AXRow", "description": null, "role_description": "outline row", "value": null, "position": "7.00;961.00", "size": "217;15", "children": [{"name": null, "role": "AXStaticText", "description": null, "role_description": "text", "value": "Validation preferences", "position": "38.00;961.00", "size": "185;14", "children": []}]}, {"name": null, "role": "AXRow", "description": null, "role_description": "outline row", "value": null, "position": "7.00;976.00", "size": "217;15", "children": [{"name": null, "role": "AXGroup", "description": null, "role_description": "group", "value": null, "position": "7.00;976.00", "size": "217;15", "children": [{"name": null, "role": "AXDisclosureTriangle", "description": null, "role_description": "disclosure triangle", "value": 0, "position": "9.00;976.00", "size": "12;14", "children": []}, {"name": null, "role": "AXStaticText", "description": null, "role_description": "text", "value": "Plug-in Development", "position": "25.00;976.00", "size": "198;14", "children": []}]}]}, {"name": null, "role": "AXRow", "description": null, "role_description": "outline row", "value": null, "position": "7.00;991.00", "size": "217;15", "children": [{"name": null, "role": "AXGroup", "description": null, "role_description": "group", "value": null, "position": "7.00;991.00", "size": "217;15", "children": [{"name": null, "role": "AXDisclosureTriangle", "description": null, "role_description": "disclosure triangle", "value": 0, "position": "9.00;991.00", "size": "12;14", "children": []}, {"name": null, "role": "AXStaticText", "description": null, "role_description": "text", "value": "Run/Debug", "position": "25.00;991.00", "size": "198;14", "children": []}]}]}, {"name": null, "role": "AXRow", "description": null, "role_description": "outline row", "value": null, "position": "7.00;1006.00", "size": "217;15", "children": [{"name": null, "role": "AXGroup", "description": null, "role_description": "group", "value": null, "position": "7.00;1006.00", "size": "217;15", "children": [{"name": null, "role": "AXDisclosureTriangle", "description": null, "role_description": "disclosure triangle", "value": 0, "position": "9.00;1006.00", "size": "12;14", "children": []}, {"name": null, "role": "AXStaticText", "description": null, "role_description": "text", "value": "Version Control (Team)", "position": "25.00;1006.00", "size": "198;14", "children": []}]}]}, {"name": null, "role": "AXColumn", "description": null, "role_description": "column", "value": null, "position": "7.00;-359.00", "size": "217;1380", "children": []}]}, {"name": null, "role": "AXScrollBar", "description": null, "role_description": "scroll bar", "value": 0.0, "position": "7.00;945.00", "size": "166;16", "children": [{"name": null, "role": "AXValueIndicator", "description": null, "role_description": "value indicator", "value": 0.0, "position": "8.00;949.00", "size": "125;12", "children": []}, {"name": null, "role": "AXButton", "description": null, "role_description": "increment arrow button", "value": null, "position": "7.00;945.00", "size": "0;0", "children": []}, {"name": null, "role": "AXButton", "description": null, "role_description": "decrement arrow button", "value": null, "position": "7.00;945.00", "size": "0;0", "children": []}, {"name": null, "role": "AXButton", "description": null, "role_description": "increment page button", "value": null, "position": "133.50;949.00", "size": "40;12", "children": []}, {"name": null, "role": "AXButton", "description": null, "role_description": "decrement page button", "value": null, "position": "7.00;949.00", "size": "1;12", "children": []}]}, {"name": null, "role": "AXScrollBar", "description": null, "role_description": "scroll bar", "value": 0.8744769874476988, "position": "157.00;59.00", "size": "16;902", "children": [{"name": null, "role": "AXValueIndicator", "description": null, "role_description": "value indicator", "value": 0.8744769874476988, "position": "161.00;332.50", "size": "12;588", "children": []}, {"name": null, "role": "AXButton", "description": null, "role_description": "increment arrow button", "value": null, "position": "157.00;59.00", "size": "0;0", "children": []}, {"name": null, "role": "AXButton", "description": null, "role_description": "decrement arrow button", "value": null, "position": "157.00;59.00", "size": "0;0", "children": []}, {"name": null, "role": "AXButton", "description": null, "role_description": "increment page button", "value": null, "position": "161.00;921.00", "size": "12;40", "children": []}, {"name": null, "role": "AXButton", "description": null, "role_description": "decrement page button", "value": null, "position": "161.00;59.00", "size": "12;274", "children": []}]}]}, {"name": "type_filter_text", "role": "AXTextField", "description": null, "role_description": "search text field", "value": "", "position": "7.00;35.00", "size": "166;19", "children": []}, {"name": null, "role": "AXButton", "description": null, "role_description": "close button", "value": null, "position": "7.00;6.00", "size": "14;16", "children": []}, {"name": null, "role": "AXButton", "description": null, "role_description": "zoom button", "value": null, "position": "47.00;6.00", "size": "14;16", "children": [{"name": null, "role": "AXGroup", "description": null, "role_description": "group", "value": null, "position": "47.00;6.00", "size": "14;16", "children": [{"name": null, "role": "AXGroup", "description": null, "role_description": "group", "value": null, "position": "47.00;6.00", "size": "14;16", "children": []}]}]}, {"name": null, "role": "AXButton", "description": null, "role_description": "minimize button", "value": null, "position": "27.00;6.00", "size": "14;16", "children": []}, {"name": null, "role": "AXStaticText", "description": null, "role_description": "text", "value": "Preferences", "position": "456.00;5.00", "size": "83;16", "children": []}]}